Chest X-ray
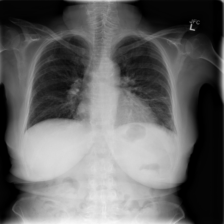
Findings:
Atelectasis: negative
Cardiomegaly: positive
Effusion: positive
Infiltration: positive
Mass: negative
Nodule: negative
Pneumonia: negative
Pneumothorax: negative
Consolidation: negative
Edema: negative
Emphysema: negative
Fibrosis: negative
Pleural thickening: negative
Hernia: negative